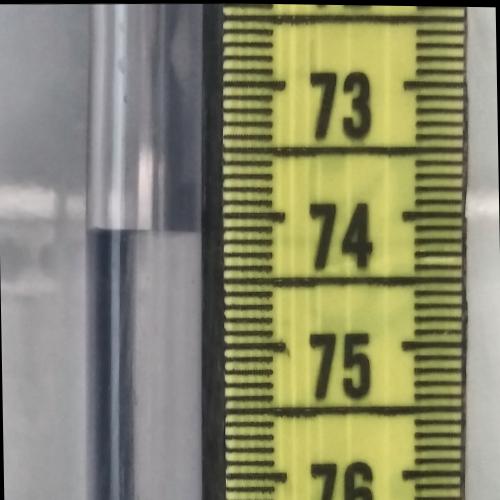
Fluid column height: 74.1 cm